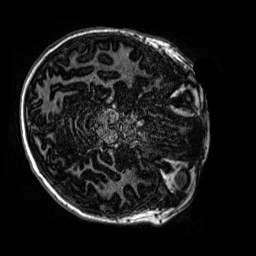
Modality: MP2RAGE
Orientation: axial
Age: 13
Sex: male
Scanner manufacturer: siemens
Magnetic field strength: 3 T
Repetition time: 4 s
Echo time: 0.00299 s